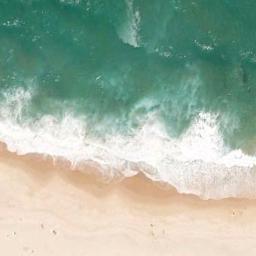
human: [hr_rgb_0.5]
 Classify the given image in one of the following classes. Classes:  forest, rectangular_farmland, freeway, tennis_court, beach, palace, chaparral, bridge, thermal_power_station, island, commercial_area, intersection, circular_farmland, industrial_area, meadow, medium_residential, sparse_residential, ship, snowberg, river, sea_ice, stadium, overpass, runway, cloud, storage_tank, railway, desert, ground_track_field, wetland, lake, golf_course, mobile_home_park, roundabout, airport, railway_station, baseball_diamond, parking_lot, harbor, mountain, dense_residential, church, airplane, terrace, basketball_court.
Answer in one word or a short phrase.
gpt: beach